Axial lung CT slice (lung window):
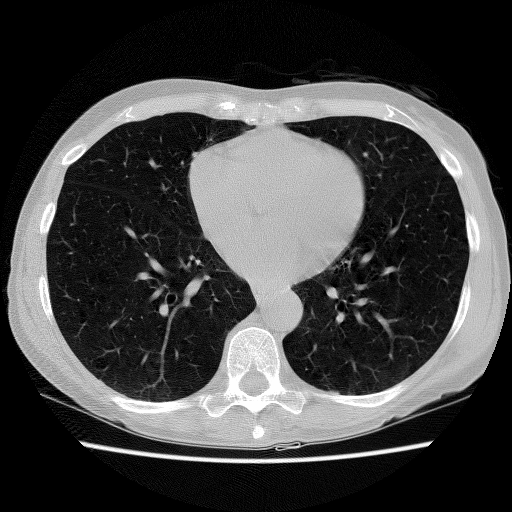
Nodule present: no